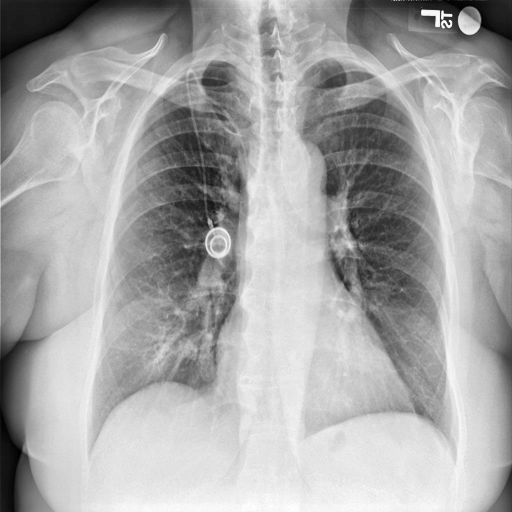
Finding: NORMAL